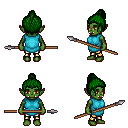
a pixel art fantasy rpg character, female body template, orc, green skin, teal tunic, gold greaves, green short topknot hairstyle, spear, four views (front, back, left, right), 2x2 character sprite sheet, small pixel art, hard edges, no anti-aliasing